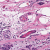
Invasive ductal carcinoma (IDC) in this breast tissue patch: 0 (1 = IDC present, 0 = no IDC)